Question: I have a project with dagger setup with following provider method:
'''
@Module(...)
abstract class AppModule {
@Module
companion object {
...
@Provides
@Singleton
@JvmStatic
fun provideSharedPreferences(@AppContext context: Context): SharedPreferences = PreferenceManager.getDefaultSharedPreferences(context)
}
@Binds
@AppContext
@Singleton
abstract fun provideAppContext(application: Application): Context
}
'''
And here's a code from application's 'onCreate()':
'''
override fun onCreate() {
if (BuildConfig.DEBUG) {
StrictMode.setThreadPolicy(StrictMode.ThreadPolicy.Builder()
.detectAll()
.penaltyLog()
.penaltyDialog()
.build())
StrictMode.setVmPolicy(StrictMode.VmPolicy.Builder()
.detectAll()
.penaltyLog()
.build())
Timber.plant(Timber.DebugTree())
}
...
super.onCreate()
}
'''
Running the project on API 27 emulator results in following behavior:

With following logs:
> D/StrictMode: StrictMode policy violation; ~duration=275 ms: android.os.StrictMode$StrictModeDiskReadViolation: policy=196671 violation=2
at android.os.StrictMode$AndroidBlockGuardPolicy.onReadFromDisk(StrictMode.java:1440)
at java.io.UnixFileSystem.checkAccess(UnixFileSystem.java:251)
at java.io.File.exists(File.java:807)
at android.app.ContextImpl.getDataDir(ContextImpl.java:2197)
at android.app.ContextImpl.getPreferencesDir(ContextImpl.java:517)
at android.app.ContextImpl.getSharedPreferencesPath(ContextImpl.java:714)
at android.app.ContextImpl.getSharedPreferences(ContextImpl.java:368)
at android.content.ContextWrapper.getSharedPreferences(ContextWrapper.java:167)
at android.preference.PreferenceManager.getDefaultSharedPreferences(PreferenceManager.java:526)
at com.some.package.di.module.AppModule$Companion.provideSharedPreferences(AppModule.kt:112)
...
What this means, is that <URL>' reads from disk:
'''
if (!res.exists() && android.os.Process.myUid() == android.os.Process.SYSTEM_UID) {
Log.wtf(TAG, "Data directory doesn't exist for package " + getPackageName(),
new Throwable());
}
'''
And because that's happening on UI thread - 'StrictModeDiskReadViolation' results.
Afaik, there does not exist an API to exclude some chunk of code (e.g. by package name) from StrictMode configuration. Practically, I'm ok to leave 'SharedPreferences' related stuff to read from disk on UI thread.
I do not want to turn off read/write StrictMode rule because of this problem.
## Question
What is the correct way to gracefully recover from this scenario?
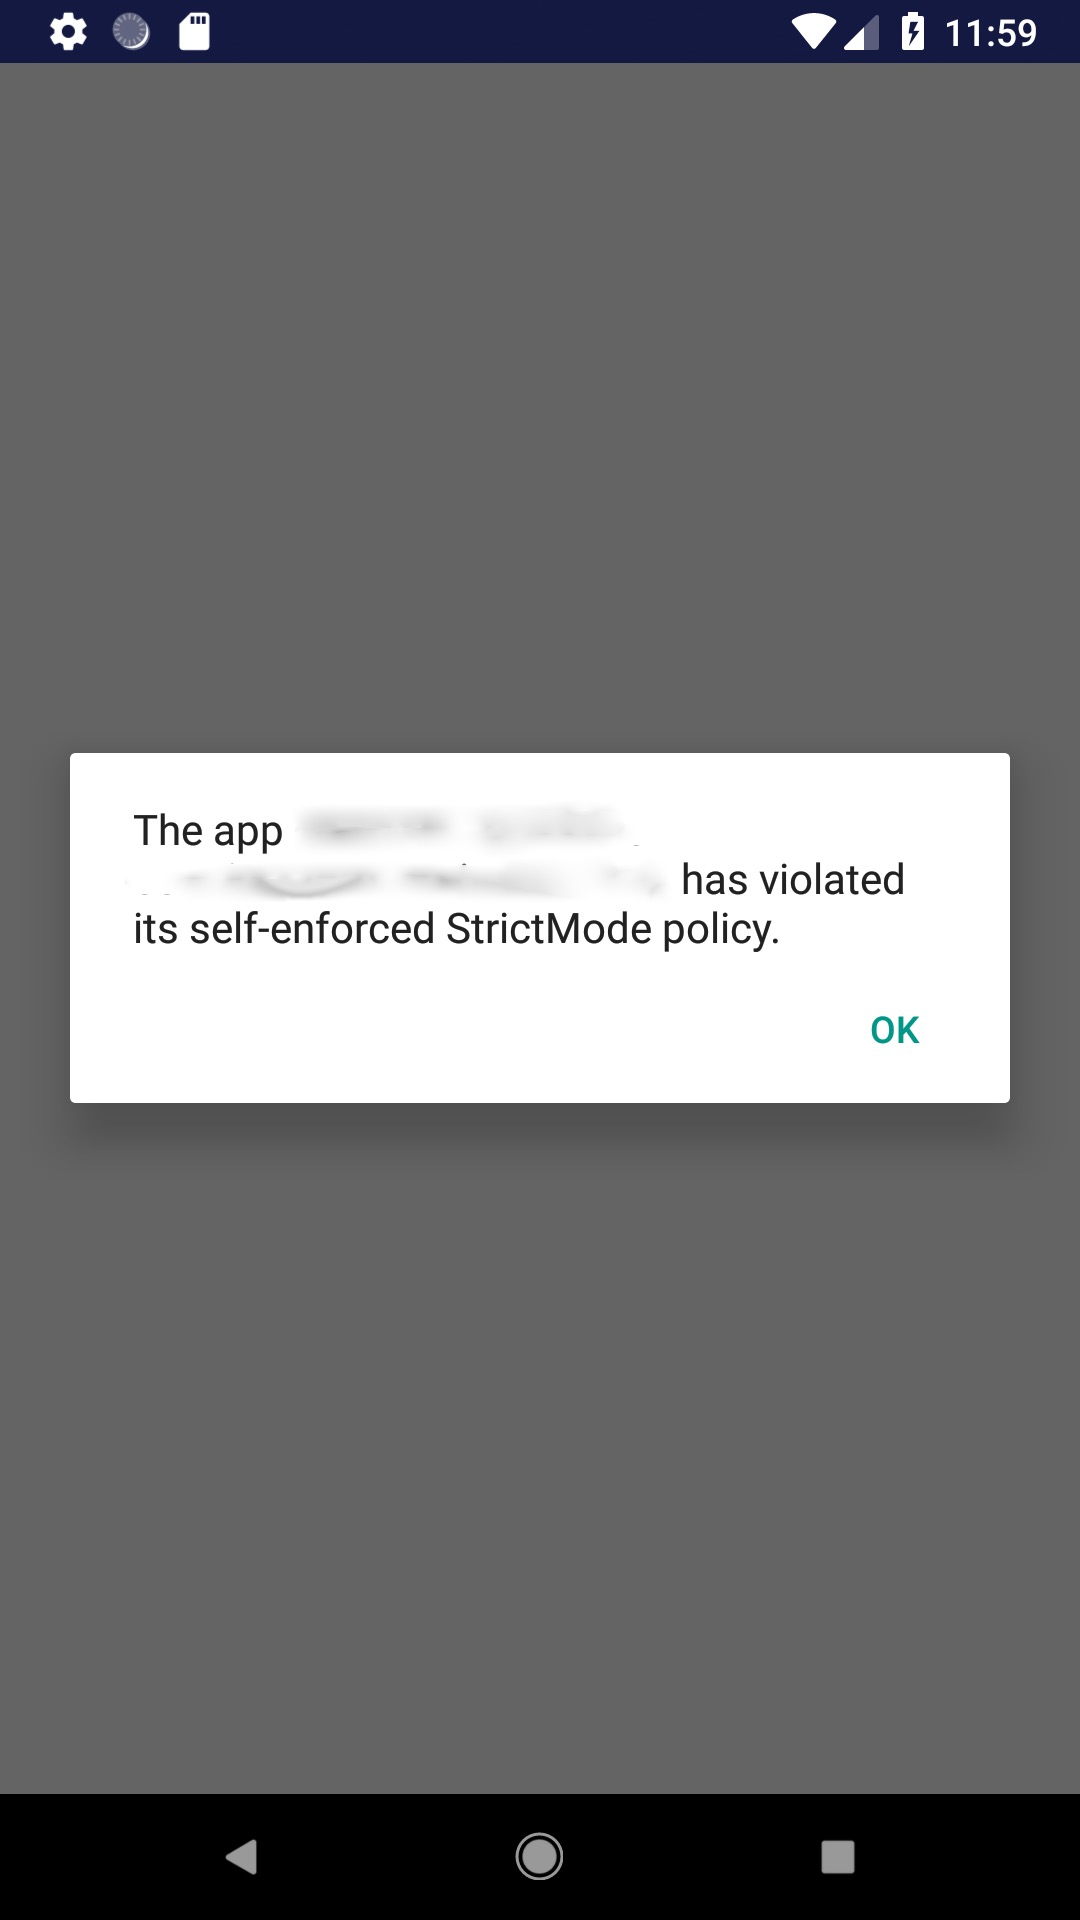
Answer: > Afaik, there does not exist an API to exclude some chunk of code (e.g. by package name) from StrictMode configuration. Practically, I'm ok to leave SharedPreferences related stuff to read from disk on UI thread.
It does exist. 'StrictMode.allowThreadDiskReads()' changes the permissions to allow for reads and returns the old 'ThreadPolicy' so it can be reset once the read is done. This can then be used together with a "try-finally" setup to allow the read for a single action.
'''
val oldPolicy = StrictMode.allowThreadDiskReads()
try {
// Do reads here
} finally {
StrictMode.setThreadPolicy(oldPolicy)
}
'''
You could create a kotlin function that handles the restoration with a lambda:
'''
fun <T> allowReads(block: () -> T): T {
val oldPolicy = StrictMode.allowThreadDiskReads()
try {
return block()
} finally {
StrictMode.setThreadPolicy(oldPolicy)
}
}
'''